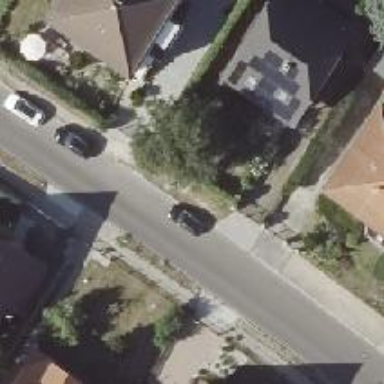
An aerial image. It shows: Footway with ground surface.